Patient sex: F
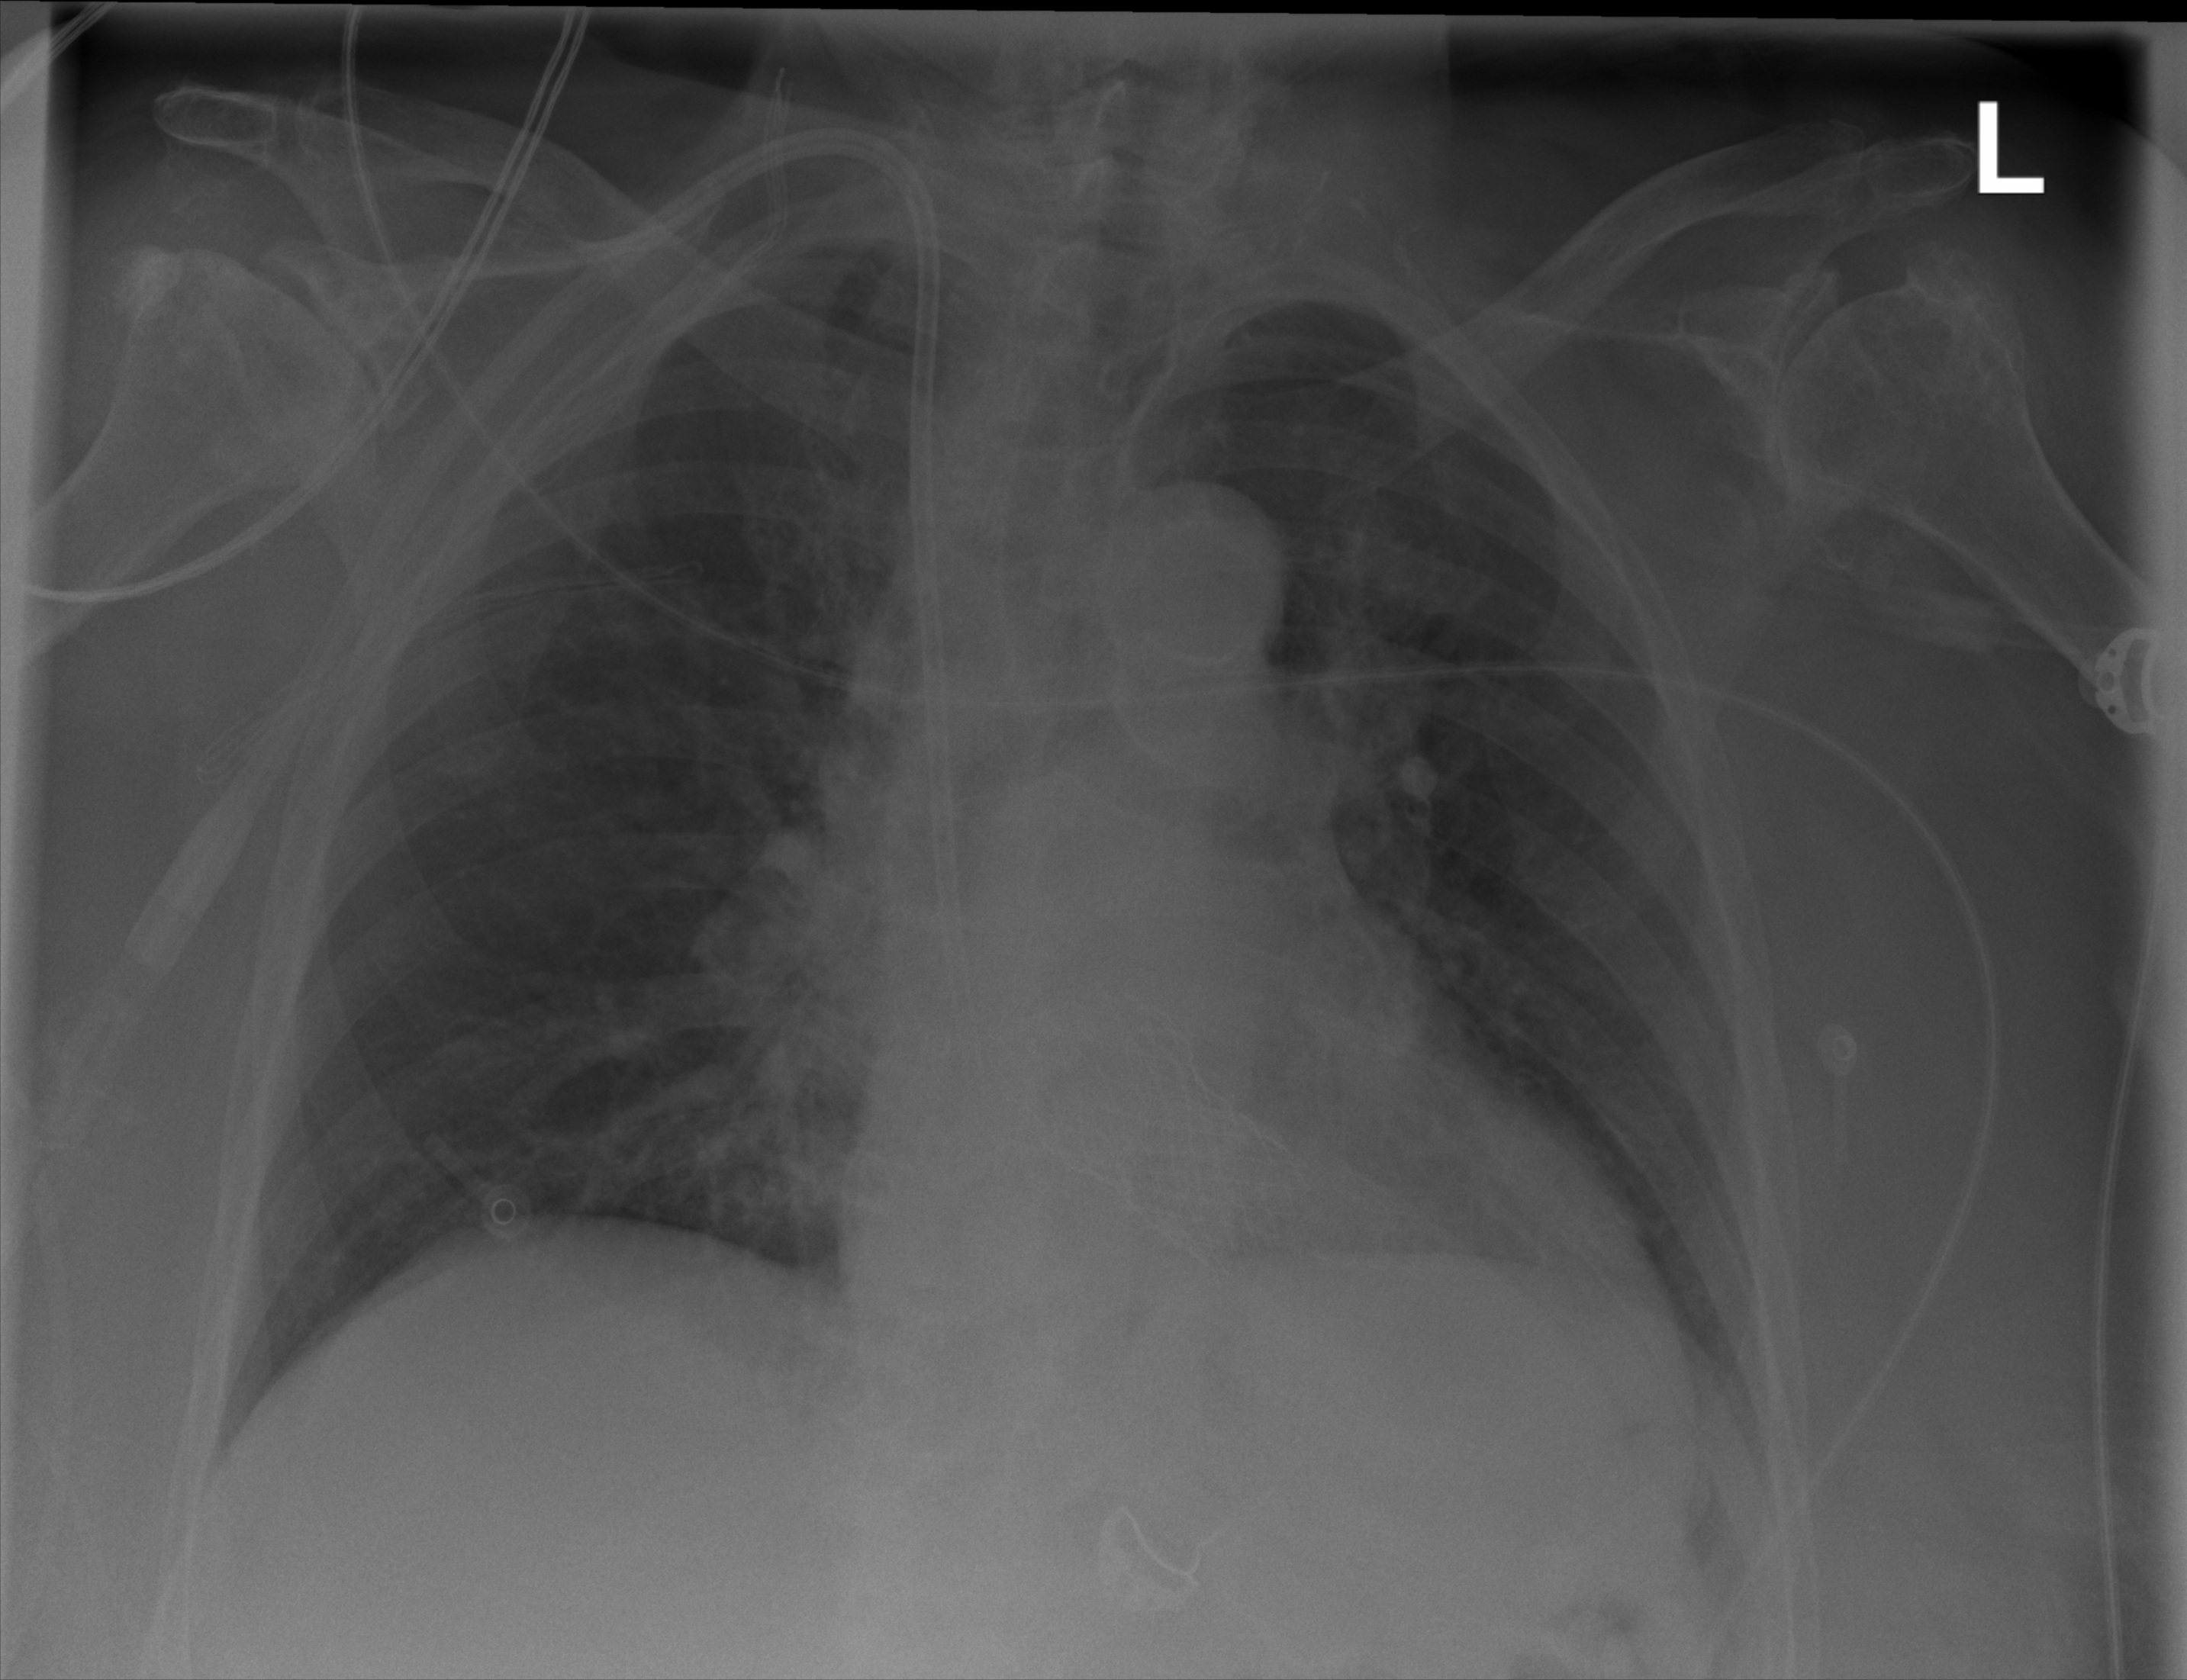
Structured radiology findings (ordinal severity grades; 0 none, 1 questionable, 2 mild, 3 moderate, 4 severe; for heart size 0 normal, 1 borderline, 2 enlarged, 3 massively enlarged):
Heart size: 1
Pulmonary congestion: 0
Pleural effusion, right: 0
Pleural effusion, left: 0
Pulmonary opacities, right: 0
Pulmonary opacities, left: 0
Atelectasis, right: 2
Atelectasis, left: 0